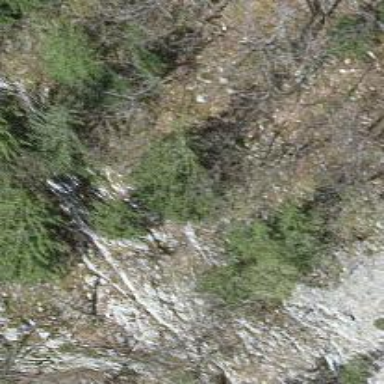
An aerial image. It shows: Natural cliff.